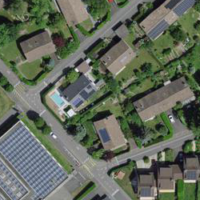
EUNIS habitat code: 55
Species observed at this site:
Salvia pratensis